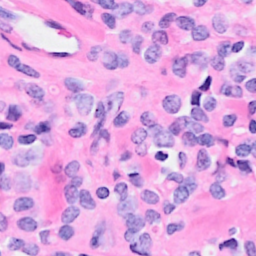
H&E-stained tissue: Breast